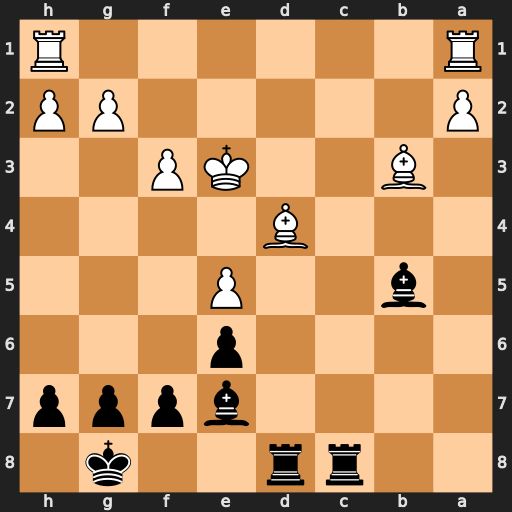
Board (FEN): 2rr2k1/4bppp/4p3/1b2P3/3B4/1B2KP2/P5PP/R6R
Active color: b
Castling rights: -
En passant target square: -
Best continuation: Bg5+ f4 Bxf4+ Kxf4 Rxd4+